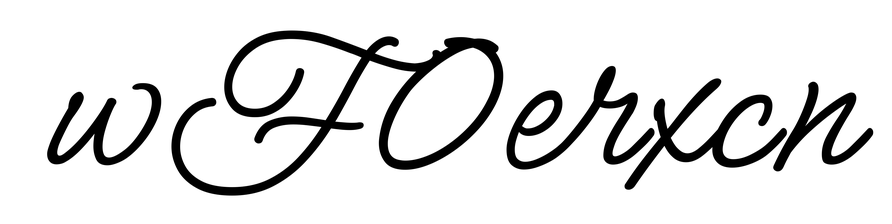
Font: MeowScript-Regular